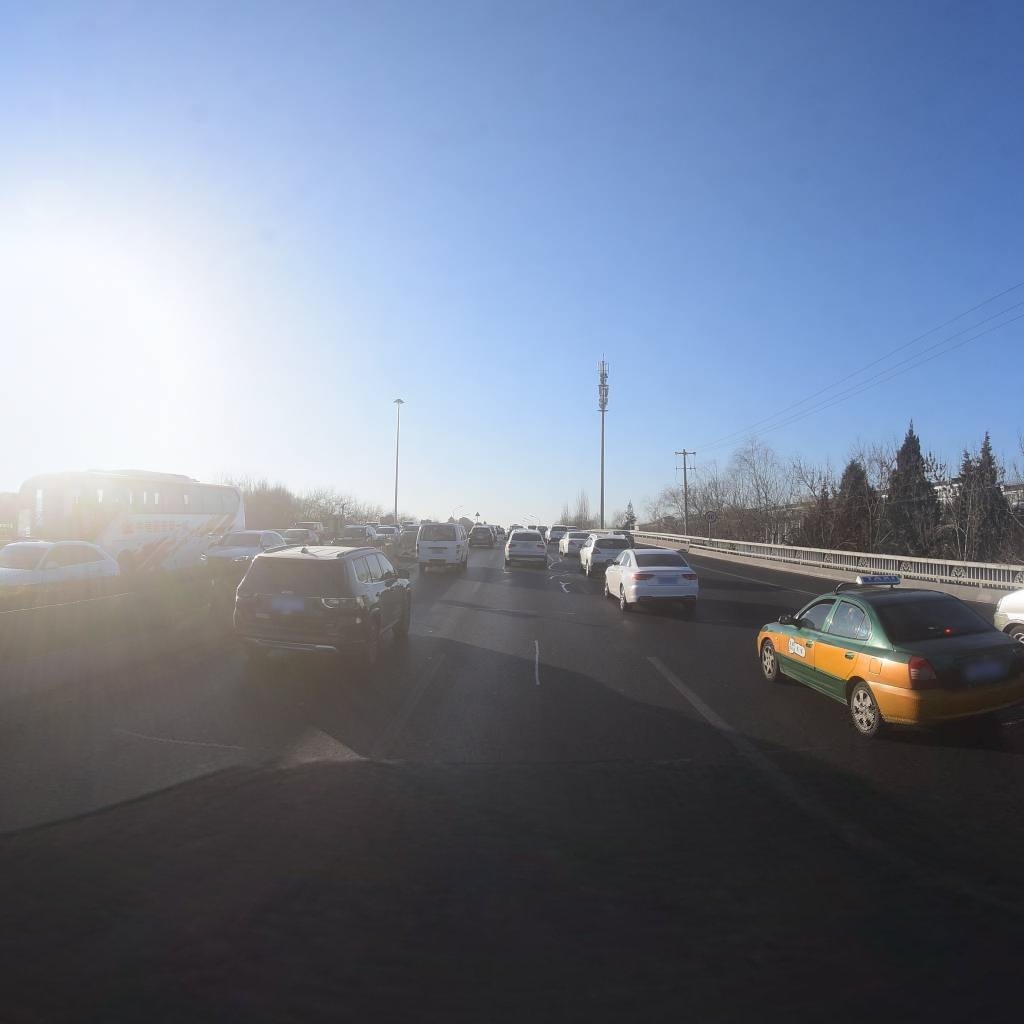
Region: Dongcheng
Road damage annotations: longitudinal patch, transverse patch, longitudinal patch, transverse patch